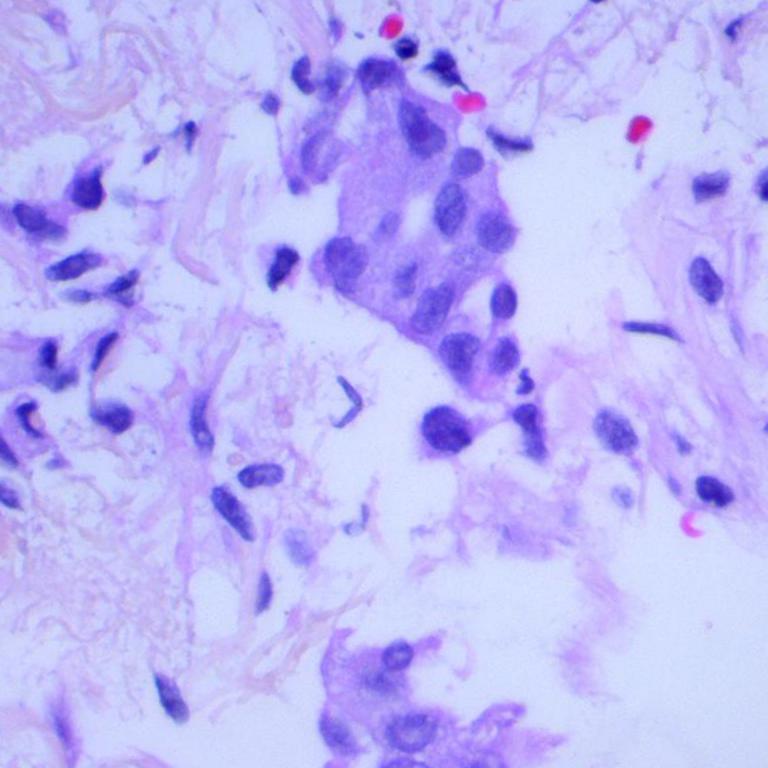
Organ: lung
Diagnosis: adenocarcinomas